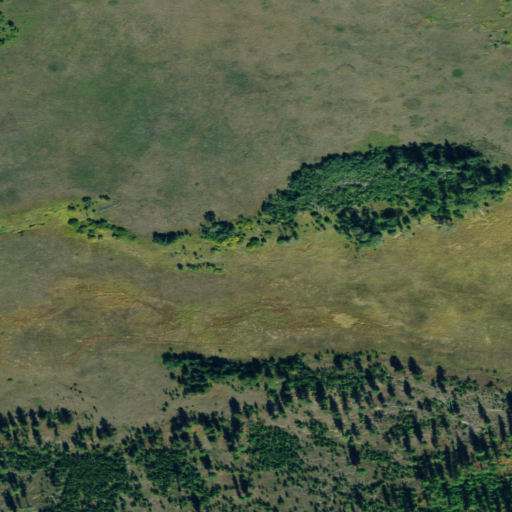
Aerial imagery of plain(s) in Montana named Sullivan Meadow containing shrub, herbaceous wetlands, evergreen forest, grassland, mixed forest, and woody wetlands